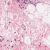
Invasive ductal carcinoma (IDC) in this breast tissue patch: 0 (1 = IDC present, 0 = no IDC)